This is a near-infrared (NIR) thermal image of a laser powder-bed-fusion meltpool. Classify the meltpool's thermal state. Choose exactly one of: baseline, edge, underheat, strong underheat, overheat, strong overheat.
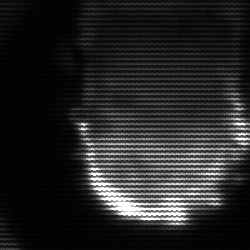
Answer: baseline